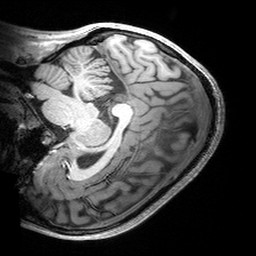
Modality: T1w
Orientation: sagittal
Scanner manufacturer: siemens
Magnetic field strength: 3 T
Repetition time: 2.53 s
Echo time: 0.00299 s